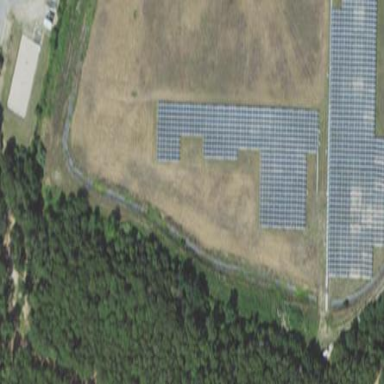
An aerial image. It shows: Solar power generator using photovoltaic method with solar photovoltaic panel types.